Question: Is there a way to make SearchView's results list occupy whole screen width? I've tried using custom layout for SearchView, but this doesn't change the search results list's width.
See screenshot:

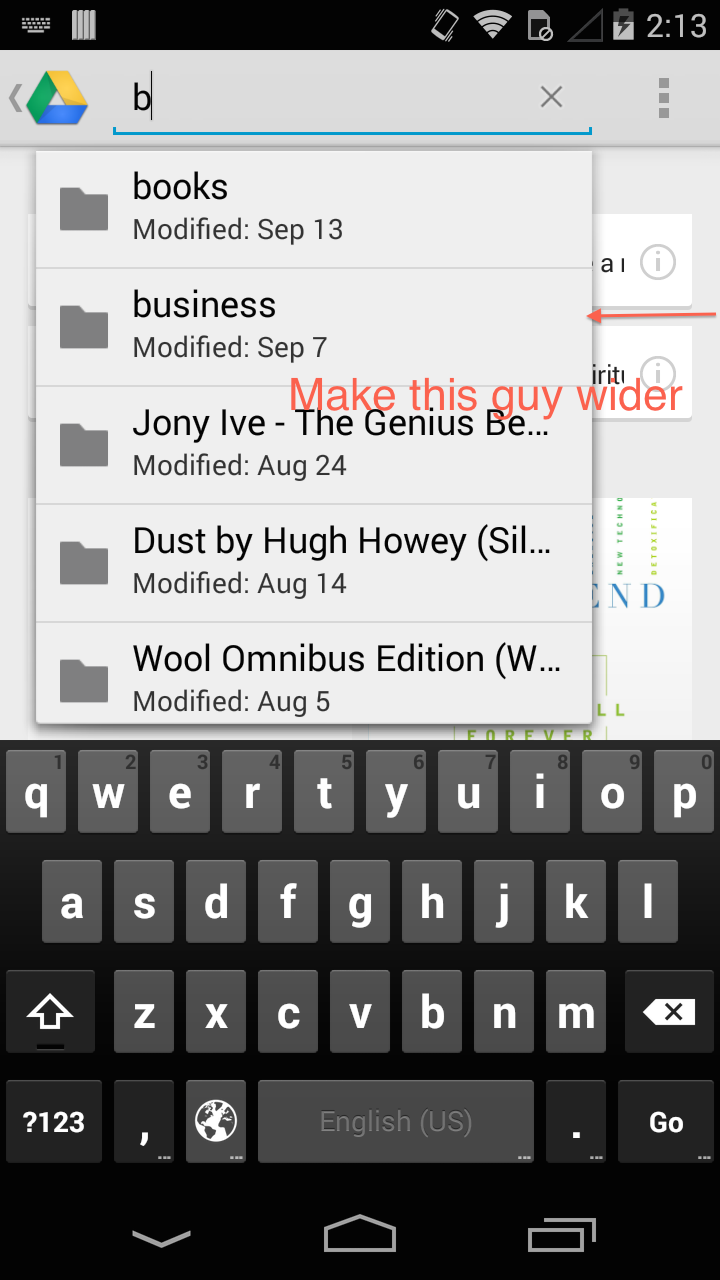
Answer: Yes, it is possible. To achieve this we should set width of whole 'DropDownView', not only for items. We can set it by calling 'setDropDownWidth' of 'AutoCompleteTextView'. But there is one problem. 'DropDownView''s width and horizontal offset are calculated inside 'SearchView' each time its bounds is changed. To get a workaround we can add to 'SearchView' our own 'OnLayoutChangeListener' where we calculate and set the height of 'DropDownView'. The following code is fully working with 'AppCompat':
'''
@Override
public boolean onCreateOptionsMenu(Menu menu) {
// inflate our menu
getMenuInflater().inflate(R.menu.search_menu, menu);
// find MenuItem and get SearchView from it
MenuItem searchMenuItem = menu.findItem(R.id.search);
SearchView searchView = (SearchView) searchMenuItem.getActionView();
// id of AutoCompleteTextView
int searchEditTextId = R.id.search_src_text; // for AppCompat
// get AutoCompleteTextView from SearchView
final AutoCompleteTextView searchEditText = (AutoCompleteTextView) searchView.findViewById(searchEditTextId);
final View dropDownAnchor = searchView.findViewById(searchEditText.getDropDownAnchor());
if (dropDownAnchor != null) {
dropDownAnchor.addOnLayoutChangeListener(new View.OnLayoutChangeListener() {
@Override
public void onLayoutChange(View v, int left, int top, int right, int bottom,
int oldLeft, int oldTop, int oldRight, int oldBottom) {
// calculate width of DropdownView
int point[] = new int[2];
dropDownAnchor.getLocationOnScreen(point);
// x coordinate of DropDownView
int dropDownPadding = point[0] + searchEditText.getDropDownHorizontalOffset();
Rect screenSize = new Rect();
getWindowManager().getDefaultDisplay().getRectSize(screenSize);
// screen width
int screenWidth = screenSize.width();
// set DropDownView width
searchEditText.setDropDownWidth(screenWidth - dropDownPadding * 2);
}
});
}
return super.onCreateOptionsMenu(menu);
}
'''
just change the line 'int searchEditTextId = R.id.search_src_text;' to the below one:
'''
int searchEditTextId = getResources().getIdentifier("android:id/search_src_text", null, null);
'''